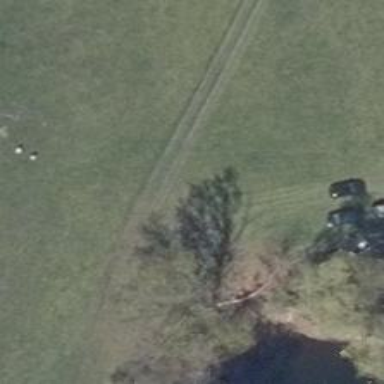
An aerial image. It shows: Track with grade 5 tracktype.